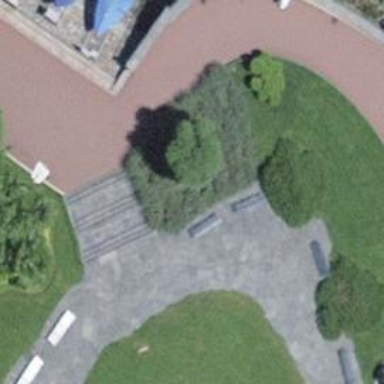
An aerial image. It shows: Bench for seating.